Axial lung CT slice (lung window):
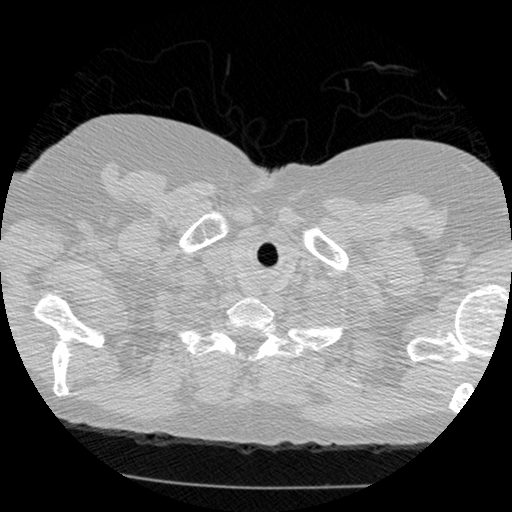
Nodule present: no